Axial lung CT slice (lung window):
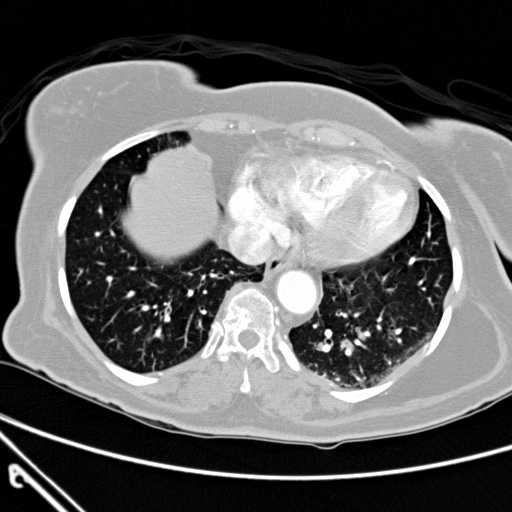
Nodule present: no